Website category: sports
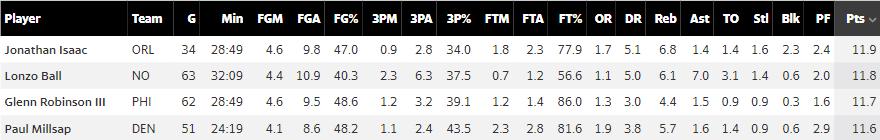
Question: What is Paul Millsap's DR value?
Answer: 3.8

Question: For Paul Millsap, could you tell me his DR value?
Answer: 3.8

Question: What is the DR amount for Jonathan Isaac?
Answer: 5.1

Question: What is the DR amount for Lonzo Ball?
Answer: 5.0

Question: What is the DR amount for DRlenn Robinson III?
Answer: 3.0

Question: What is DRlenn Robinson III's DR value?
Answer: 3.0

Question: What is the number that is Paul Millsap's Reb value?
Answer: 5.7

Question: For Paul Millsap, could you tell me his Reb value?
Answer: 5.7

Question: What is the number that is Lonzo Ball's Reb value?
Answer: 6.1

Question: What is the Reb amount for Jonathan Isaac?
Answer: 6.8

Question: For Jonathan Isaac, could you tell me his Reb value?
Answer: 6.8

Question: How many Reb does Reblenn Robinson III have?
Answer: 4.4

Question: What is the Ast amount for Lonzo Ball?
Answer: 7.0

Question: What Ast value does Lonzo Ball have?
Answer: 7.0

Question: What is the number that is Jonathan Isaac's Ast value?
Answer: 1.4

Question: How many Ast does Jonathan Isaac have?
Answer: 1.4

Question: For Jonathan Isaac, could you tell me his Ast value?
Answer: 1.4

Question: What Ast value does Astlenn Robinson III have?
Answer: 1.5

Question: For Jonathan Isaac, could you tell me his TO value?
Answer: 1.4

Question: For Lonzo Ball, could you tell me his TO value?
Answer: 3.1

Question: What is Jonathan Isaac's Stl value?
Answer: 1.6

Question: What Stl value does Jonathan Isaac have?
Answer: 1.6

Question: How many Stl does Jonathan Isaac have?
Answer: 1.6

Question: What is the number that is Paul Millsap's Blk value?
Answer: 0.6

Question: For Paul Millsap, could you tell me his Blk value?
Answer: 0.6

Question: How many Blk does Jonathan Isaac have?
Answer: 2.3

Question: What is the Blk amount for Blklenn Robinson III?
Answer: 0.3

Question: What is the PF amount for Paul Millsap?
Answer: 2.9

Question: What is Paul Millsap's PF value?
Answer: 2.9

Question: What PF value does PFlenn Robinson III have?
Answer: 1.6

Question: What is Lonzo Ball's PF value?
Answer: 2.0

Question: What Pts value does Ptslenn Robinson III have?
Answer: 11.7

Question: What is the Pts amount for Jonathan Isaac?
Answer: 11.9

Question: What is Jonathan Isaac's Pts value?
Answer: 11.9

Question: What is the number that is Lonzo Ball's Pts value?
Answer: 11.8

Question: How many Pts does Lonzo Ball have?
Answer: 11.8